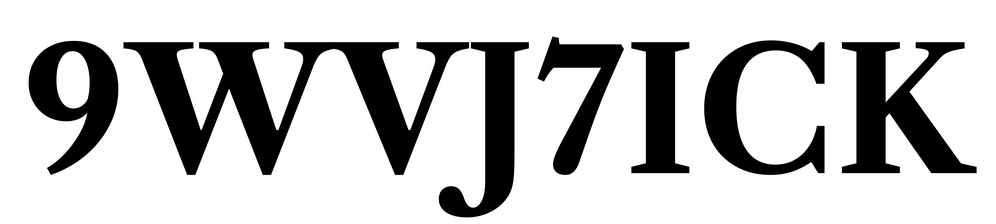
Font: LibreCaslonText_Bold